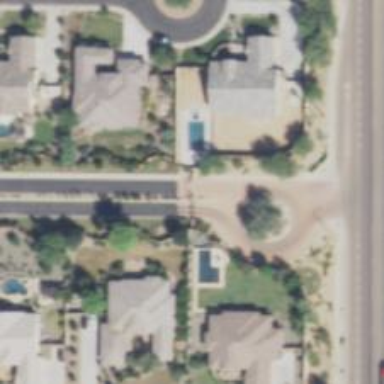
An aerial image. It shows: Residential road.